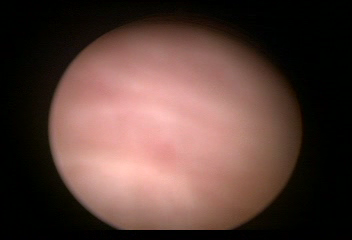
Modality: WLC
Class: Normal mucosa
Bladder cancer association: No